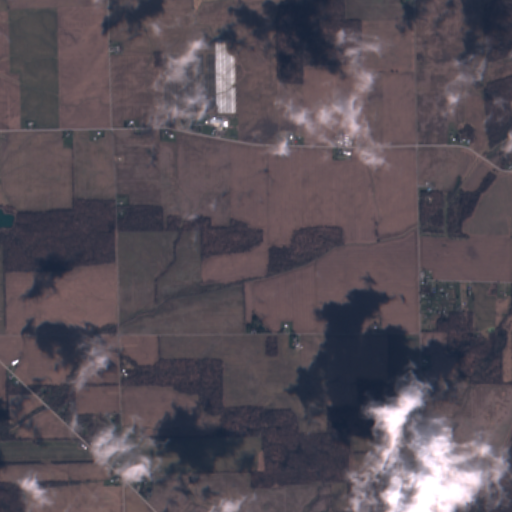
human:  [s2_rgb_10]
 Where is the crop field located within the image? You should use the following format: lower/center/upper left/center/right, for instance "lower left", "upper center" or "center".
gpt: The crop field is located in the lower left of the image.
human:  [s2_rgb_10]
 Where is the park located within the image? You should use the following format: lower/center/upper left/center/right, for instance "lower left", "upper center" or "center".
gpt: There is no park in the image.